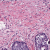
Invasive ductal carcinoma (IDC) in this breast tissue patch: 1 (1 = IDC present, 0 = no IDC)